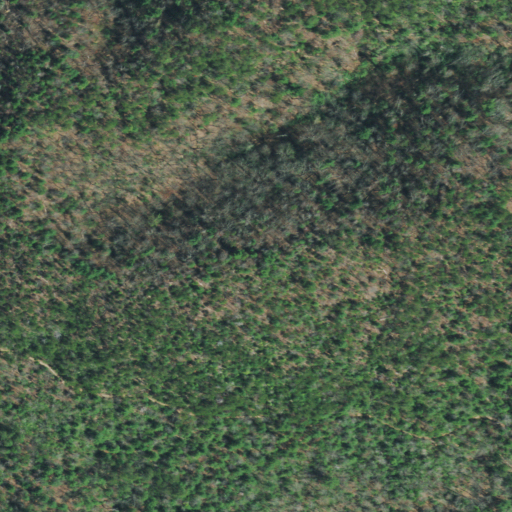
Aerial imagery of mountain in Tennessee named Pine Mountain containing mixed forest, evergreen forest, and deciduous forest